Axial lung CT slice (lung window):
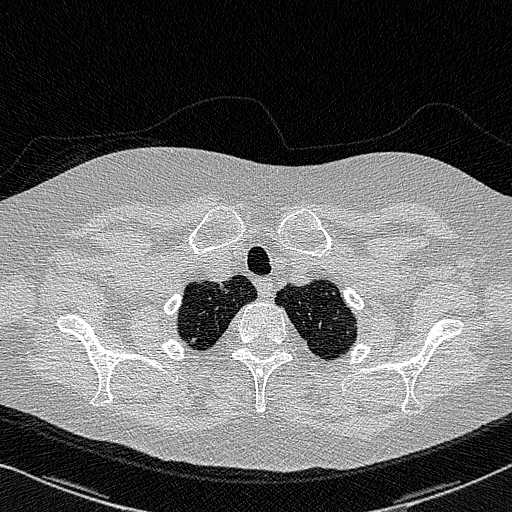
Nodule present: no